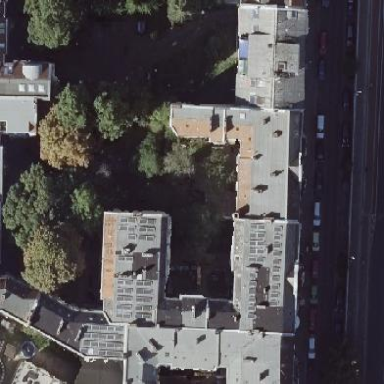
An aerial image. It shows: Residential building with unique double saltbox roof shape.